Question: once again I'm stuck, I want to get rid of the additional spacing that is present on the y-axis and the x-axis.
I'm aware that this spacing prevents that some datapoints can interfere with the axis and therefore reduce the readibility of the chart. But right now, I want to get rid of this space that is used in the plottingarea.
Here is my code
'''
library(ggplot2)
df <- data.frame(category = c("A", "B"), value=c(3,4))
q <- ggplot(data=df)
q <- q + geom_bar(aes(x=category, y=value, stat="identity"))
q
'''
I think breaks would not work because this just an example dataset

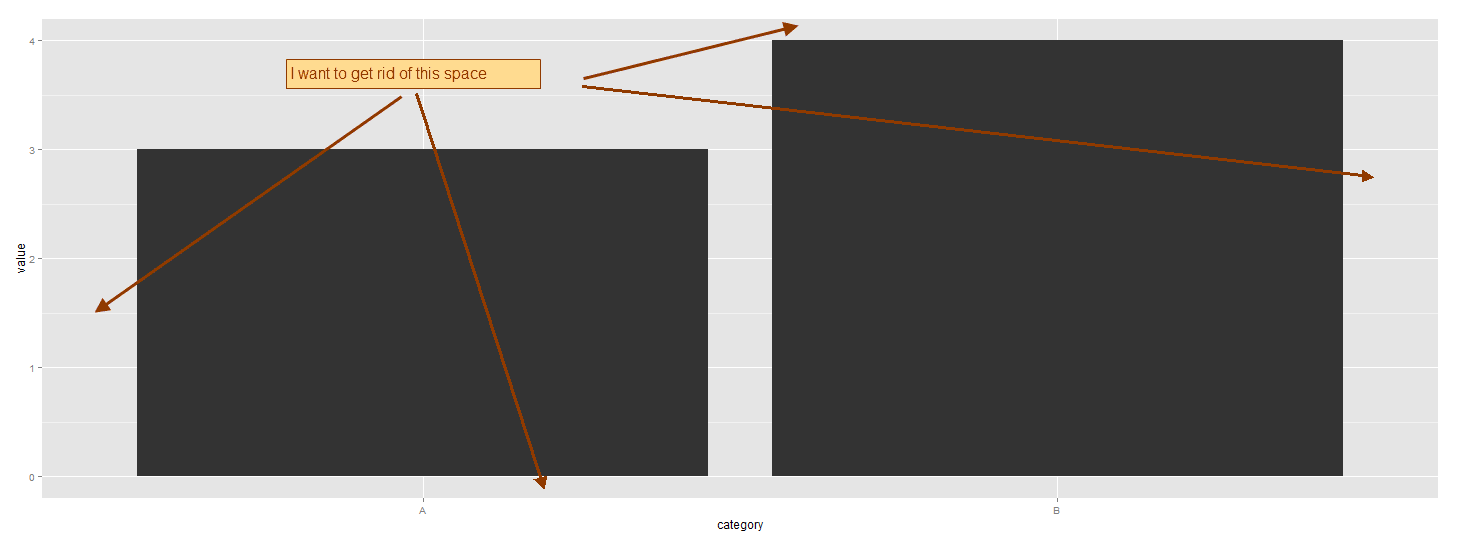
Answer: '''
q <- ggplot(data=df,aes(x=category, y=value))
q <- q + geom_bar(stat="identity")
q + scale_x_discrete(expand=c(0,0)) + scale_y_continuous(expand=c(0,0))
'''